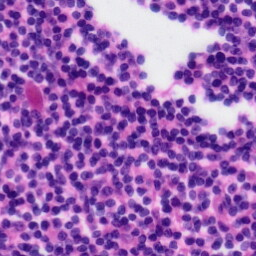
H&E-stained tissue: Tonsil